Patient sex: F
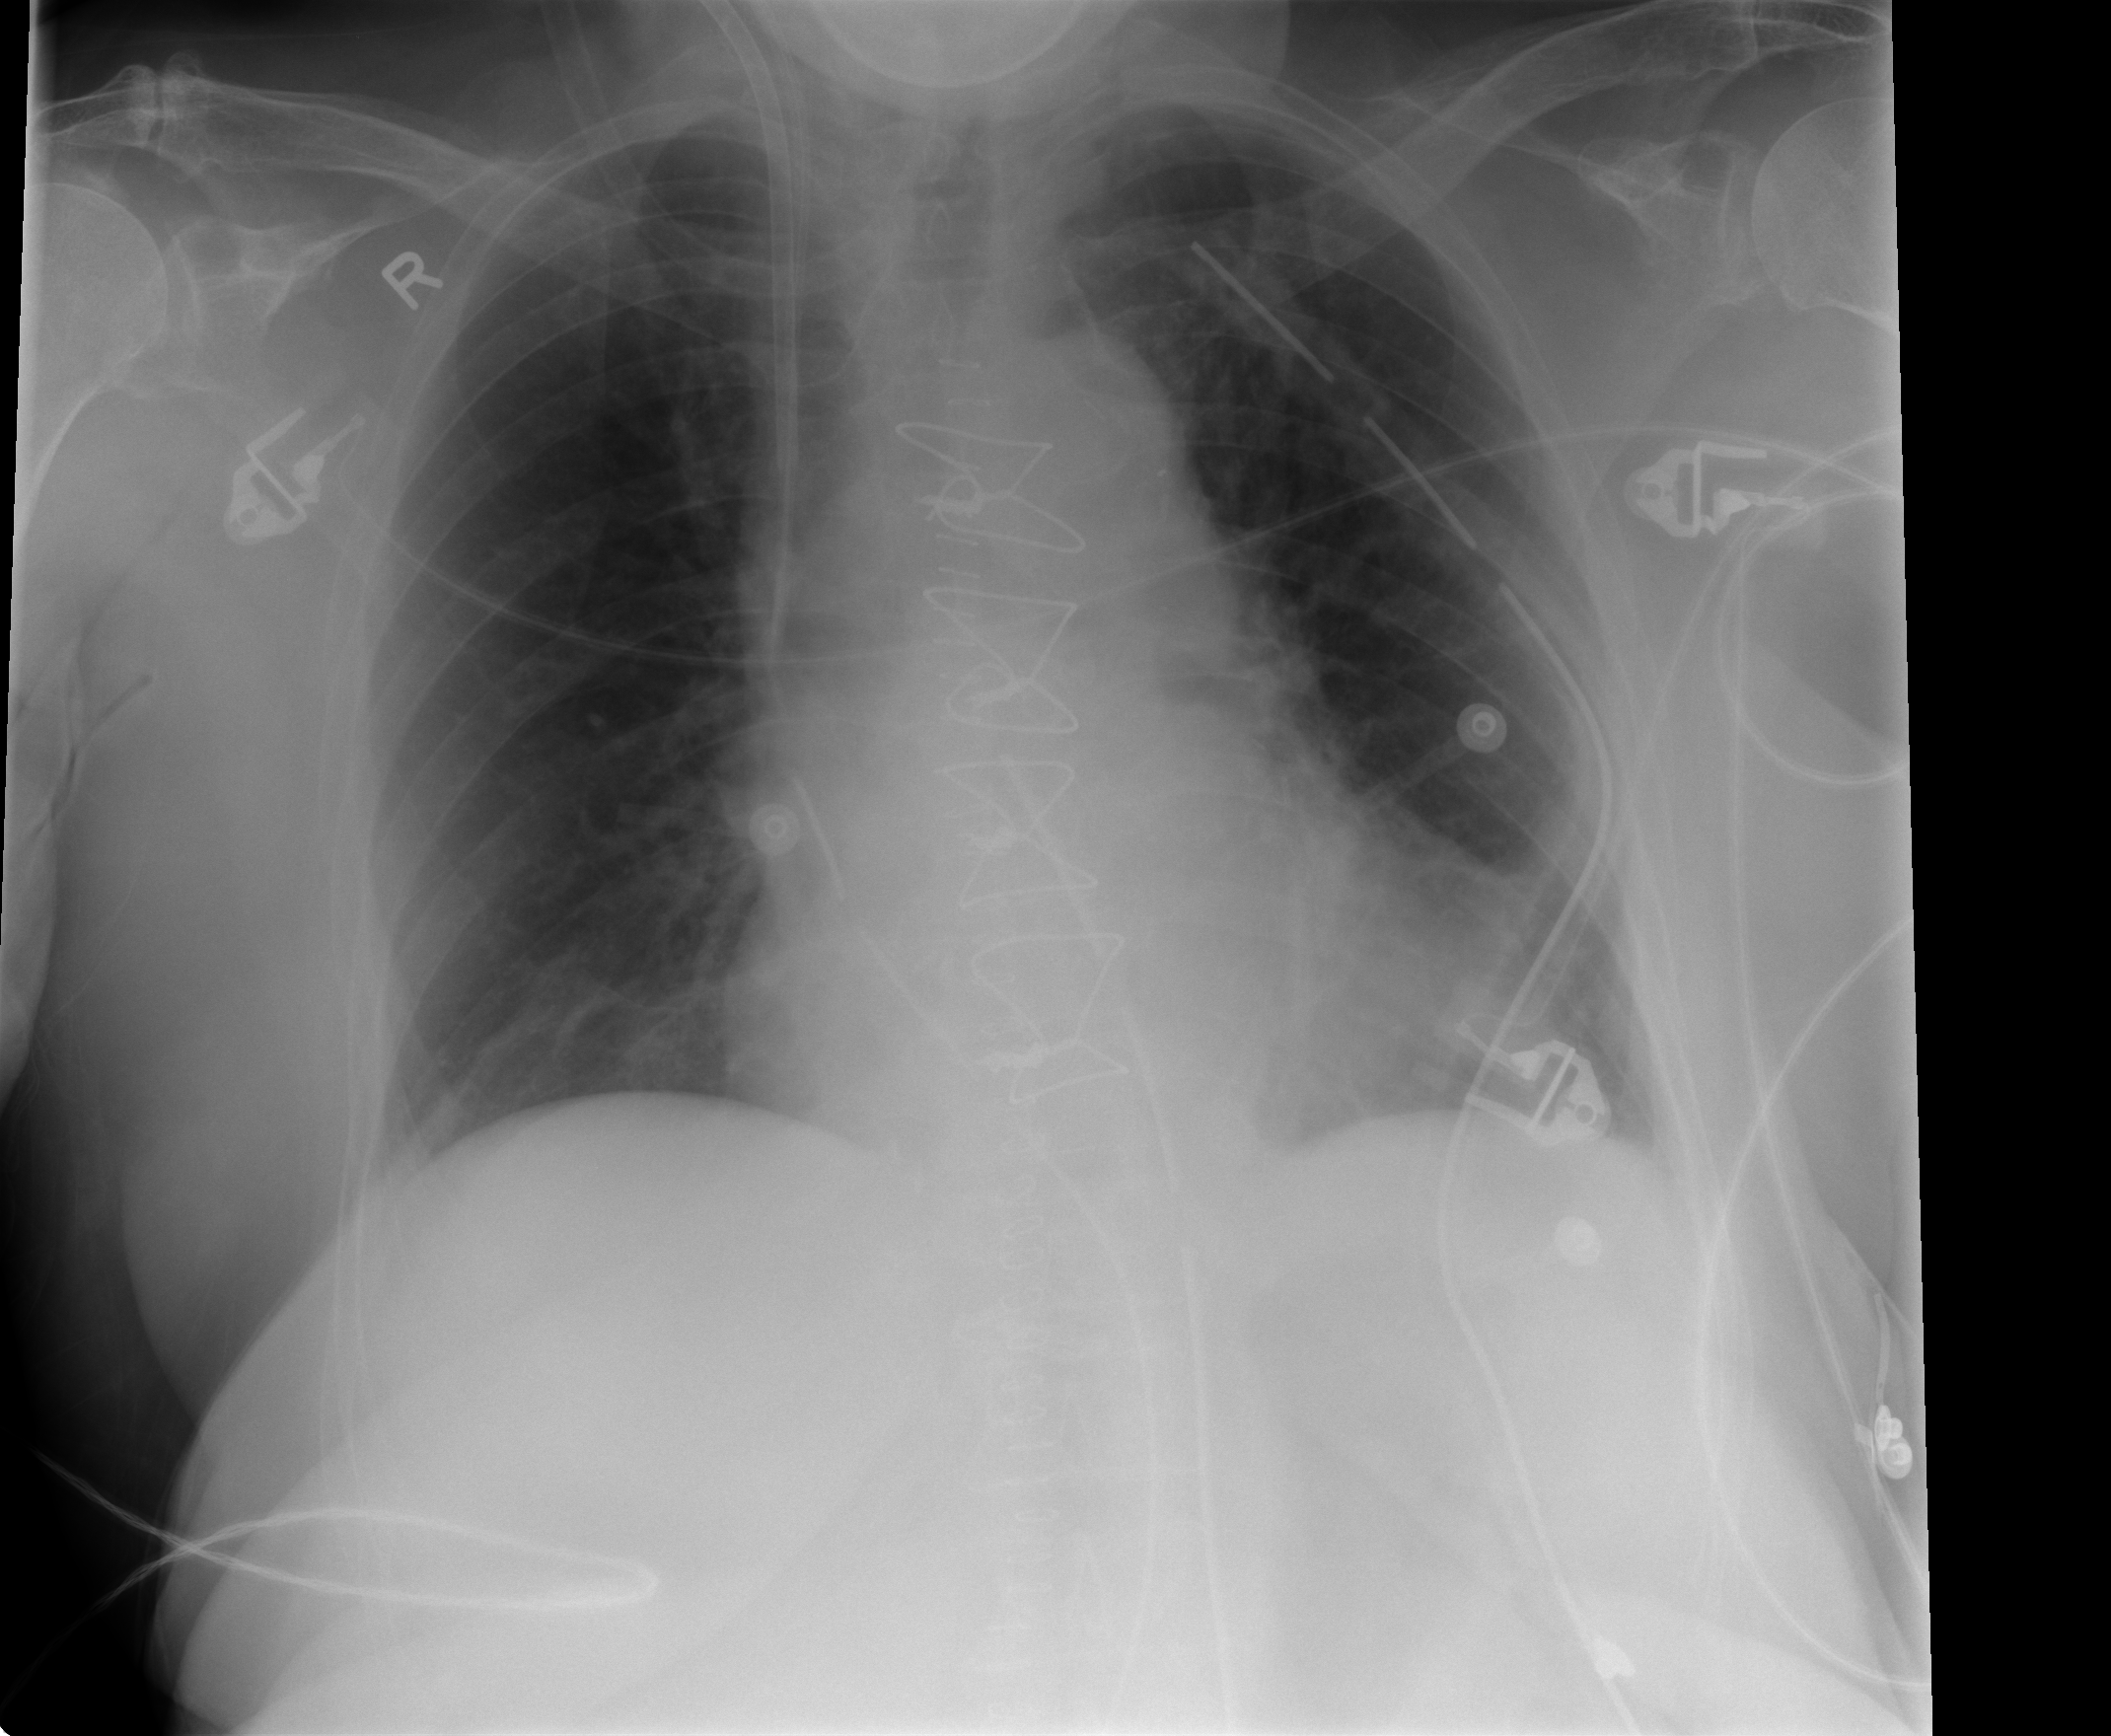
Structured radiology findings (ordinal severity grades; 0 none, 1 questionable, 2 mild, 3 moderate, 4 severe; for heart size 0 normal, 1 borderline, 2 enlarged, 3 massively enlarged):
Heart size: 2
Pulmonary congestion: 0
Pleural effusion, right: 0
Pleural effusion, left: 2
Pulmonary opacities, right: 0
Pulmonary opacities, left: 0
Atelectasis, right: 0
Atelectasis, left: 2